Question: I'm using <URL> which sits on top of D3. Problem is all my charts have the same color bars like:

Its not easy to set the domain for different colors because none of my charts are static and the values on x/y axis could always be different. How could I just tell the chart to dynamically change the colors for each group? The example above code looks like:
'''
var chart = dc.barChart(elm);
chart.barPadding(0.1)
chart.outerPadding(0.05)
chart.brushOn(false)
chart.x(d3.scale.ordinal());
chart.xUnits(dc.units.ordinal);
chart.elasticY(true);
chart.width(250).height(250)
chart.render();
'''
I've tried adding something like:
'''
chart.range(colorbrewer.RdBu[9]);
'''
but then all the charts turn the same color too.
Thanks!
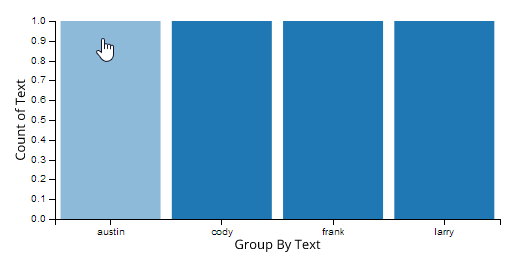
Answer: I believe you want something like:
'''
chart.colors(d3.scale.category20b());
'''
to assign a color to each bar. If you want the color that's selected to be based of the value of the bar's data:
'''
chart.colorAccessor(function(d, i){return i;})
'''
These methods and more are documented here: <URL>